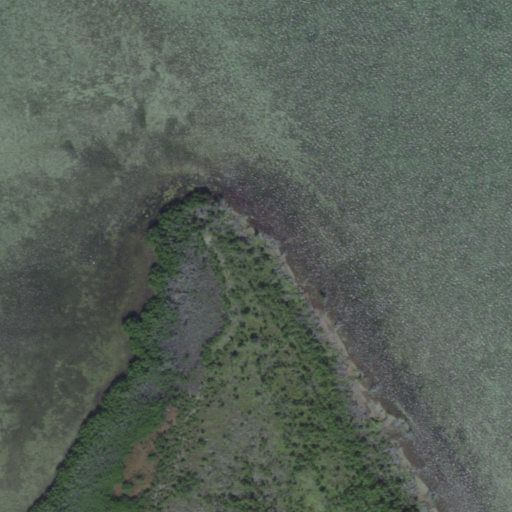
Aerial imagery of cape in Florida named Doctors Point containing open water, woody wetlands, and herbaceous wetlands